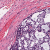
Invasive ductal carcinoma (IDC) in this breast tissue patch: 1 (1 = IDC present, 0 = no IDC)